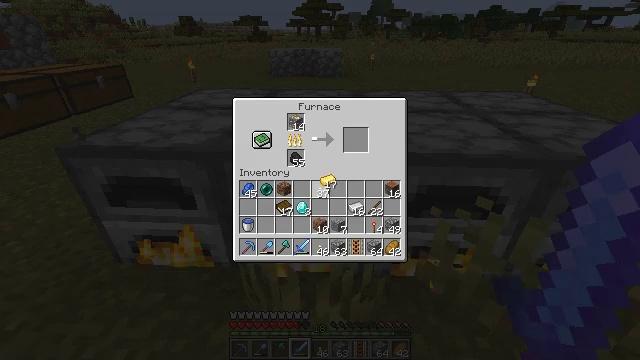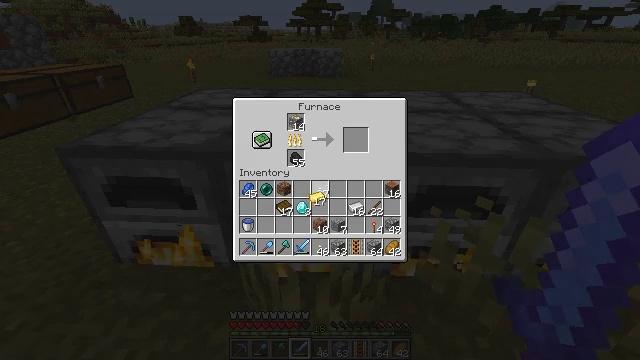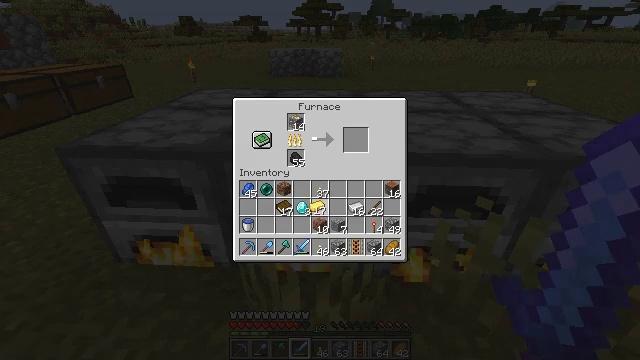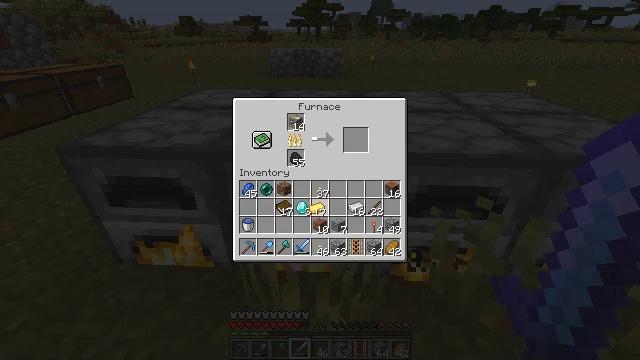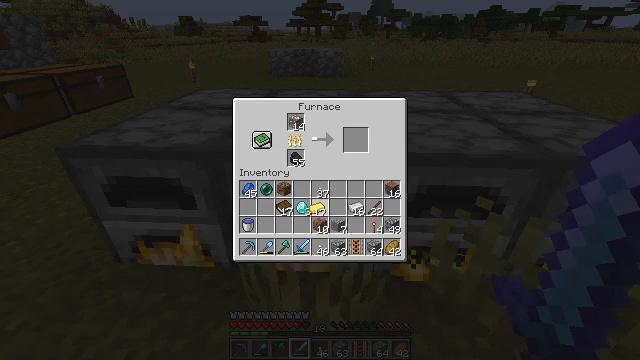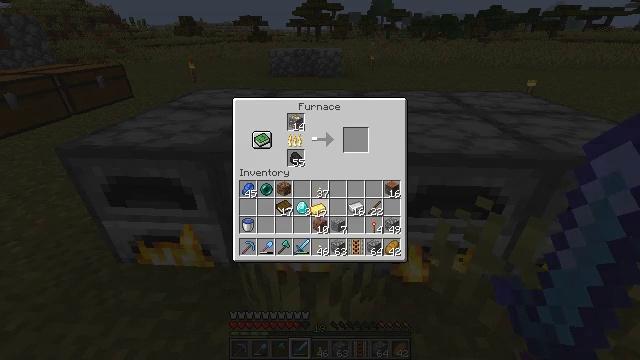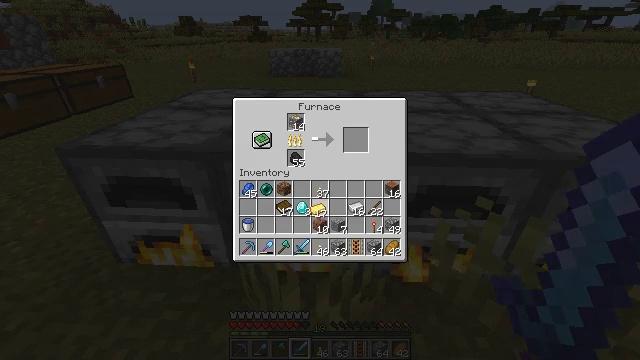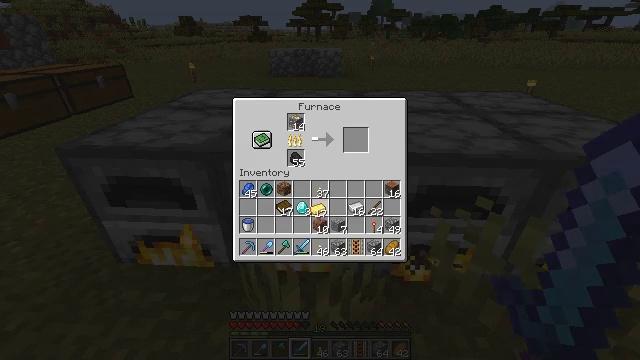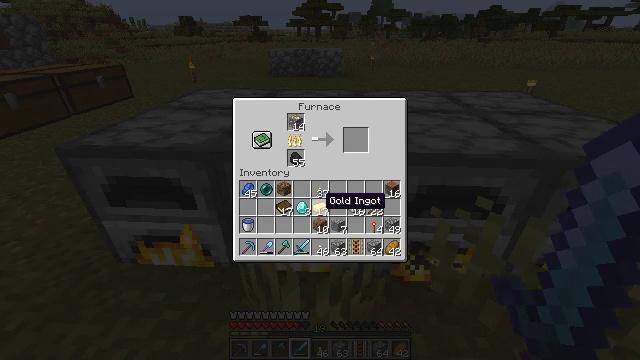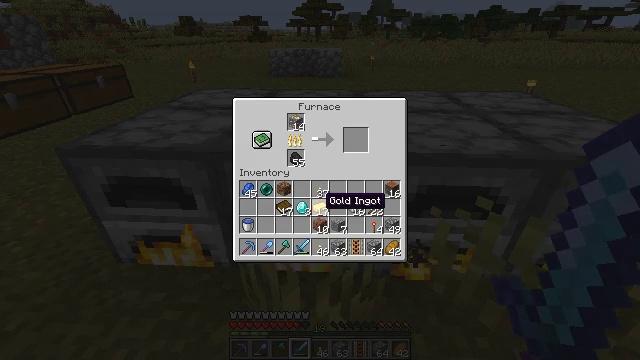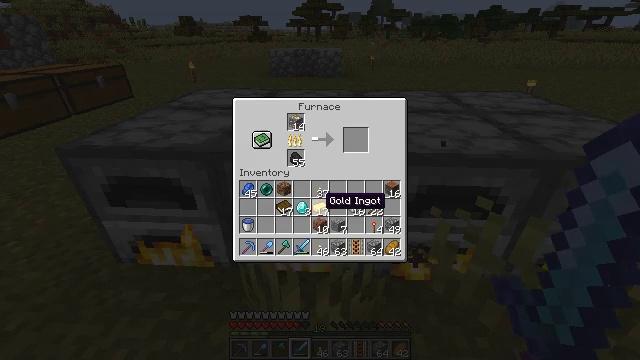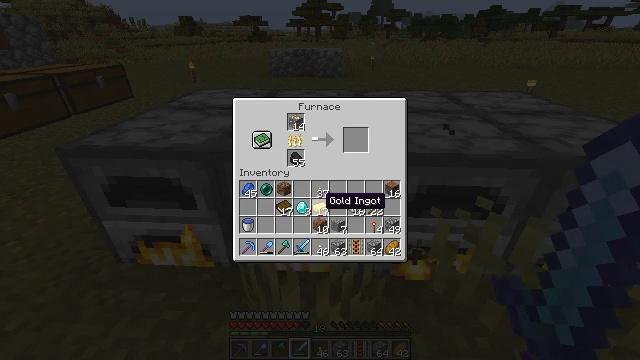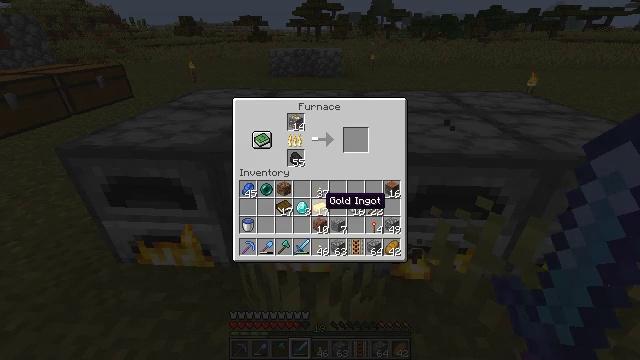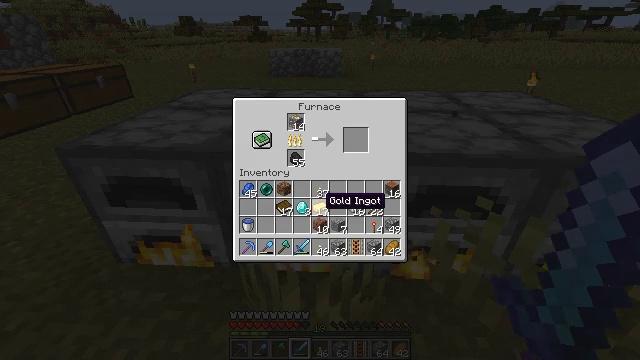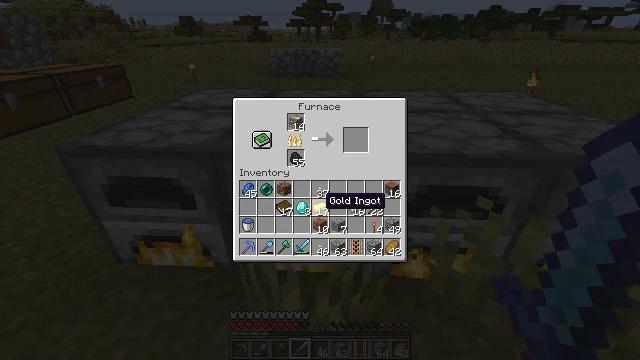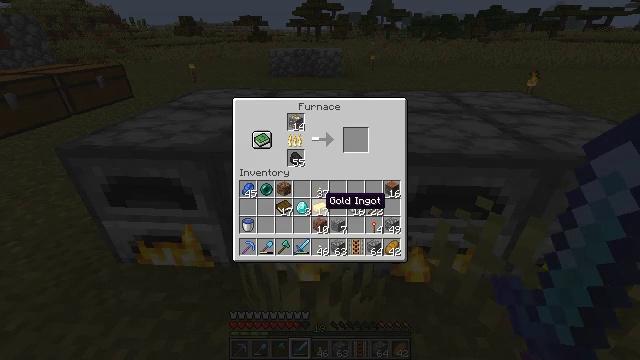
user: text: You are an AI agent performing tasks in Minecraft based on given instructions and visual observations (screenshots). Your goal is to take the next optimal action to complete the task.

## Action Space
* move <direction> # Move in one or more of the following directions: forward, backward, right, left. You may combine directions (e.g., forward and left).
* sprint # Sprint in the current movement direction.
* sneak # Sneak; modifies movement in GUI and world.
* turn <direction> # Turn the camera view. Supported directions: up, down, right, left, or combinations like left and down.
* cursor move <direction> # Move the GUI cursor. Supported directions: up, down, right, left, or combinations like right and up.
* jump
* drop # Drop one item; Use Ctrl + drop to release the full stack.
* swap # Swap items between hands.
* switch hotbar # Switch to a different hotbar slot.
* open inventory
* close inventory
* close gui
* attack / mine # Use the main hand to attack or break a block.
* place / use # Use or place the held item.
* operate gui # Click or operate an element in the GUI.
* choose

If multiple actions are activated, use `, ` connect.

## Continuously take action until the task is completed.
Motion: motion action
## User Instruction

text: Remove a granite from the inventory.
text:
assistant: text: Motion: cursor move left and down, open gui
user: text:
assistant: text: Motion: cursor move down
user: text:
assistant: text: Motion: no_op
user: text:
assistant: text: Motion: no_op
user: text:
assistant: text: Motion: no_op
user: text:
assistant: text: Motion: operate gui
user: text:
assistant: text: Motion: operate gui
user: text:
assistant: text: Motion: no_op
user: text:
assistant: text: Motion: no_op
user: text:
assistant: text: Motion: no_op
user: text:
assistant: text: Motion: no_op
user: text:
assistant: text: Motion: no_op
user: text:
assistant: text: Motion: no_op
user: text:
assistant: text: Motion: no_op
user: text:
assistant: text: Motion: no_op
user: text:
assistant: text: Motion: no_op
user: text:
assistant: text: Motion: no_op
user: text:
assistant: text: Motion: no_op
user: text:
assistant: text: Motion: no_op
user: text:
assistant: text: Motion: no_op
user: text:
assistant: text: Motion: no_op
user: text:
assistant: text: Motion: no_op
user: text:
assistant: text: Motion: no_op
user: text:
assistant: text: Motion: no_op
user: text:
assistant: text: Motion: no_op
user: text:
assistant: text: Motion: no_op
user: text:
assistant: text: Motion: no_op
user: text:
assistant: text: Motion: no_op
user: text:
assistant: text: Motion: no_op
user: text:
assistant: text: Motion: no_op